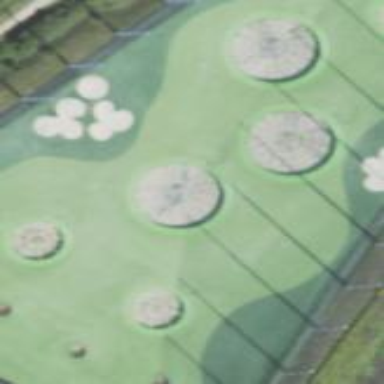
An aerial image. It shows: Grassy area used as driving range for golf.